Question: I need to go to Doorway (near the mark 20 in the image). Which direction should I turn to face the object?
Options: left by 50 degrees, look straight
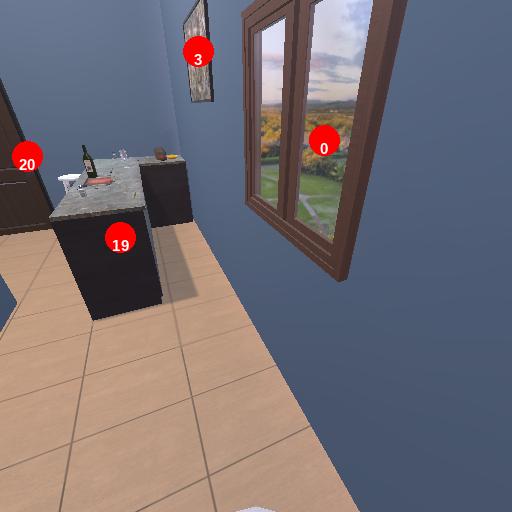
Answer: left by 50 degrees